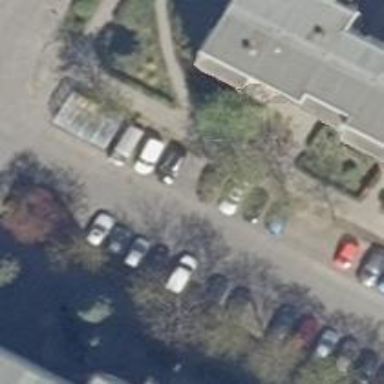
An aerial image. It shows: Dirt footway.